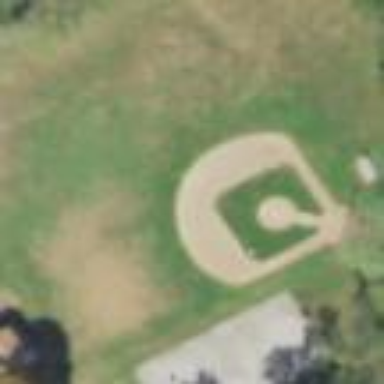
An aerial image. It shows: Baseball pitch for leisure land activities.